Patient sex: M
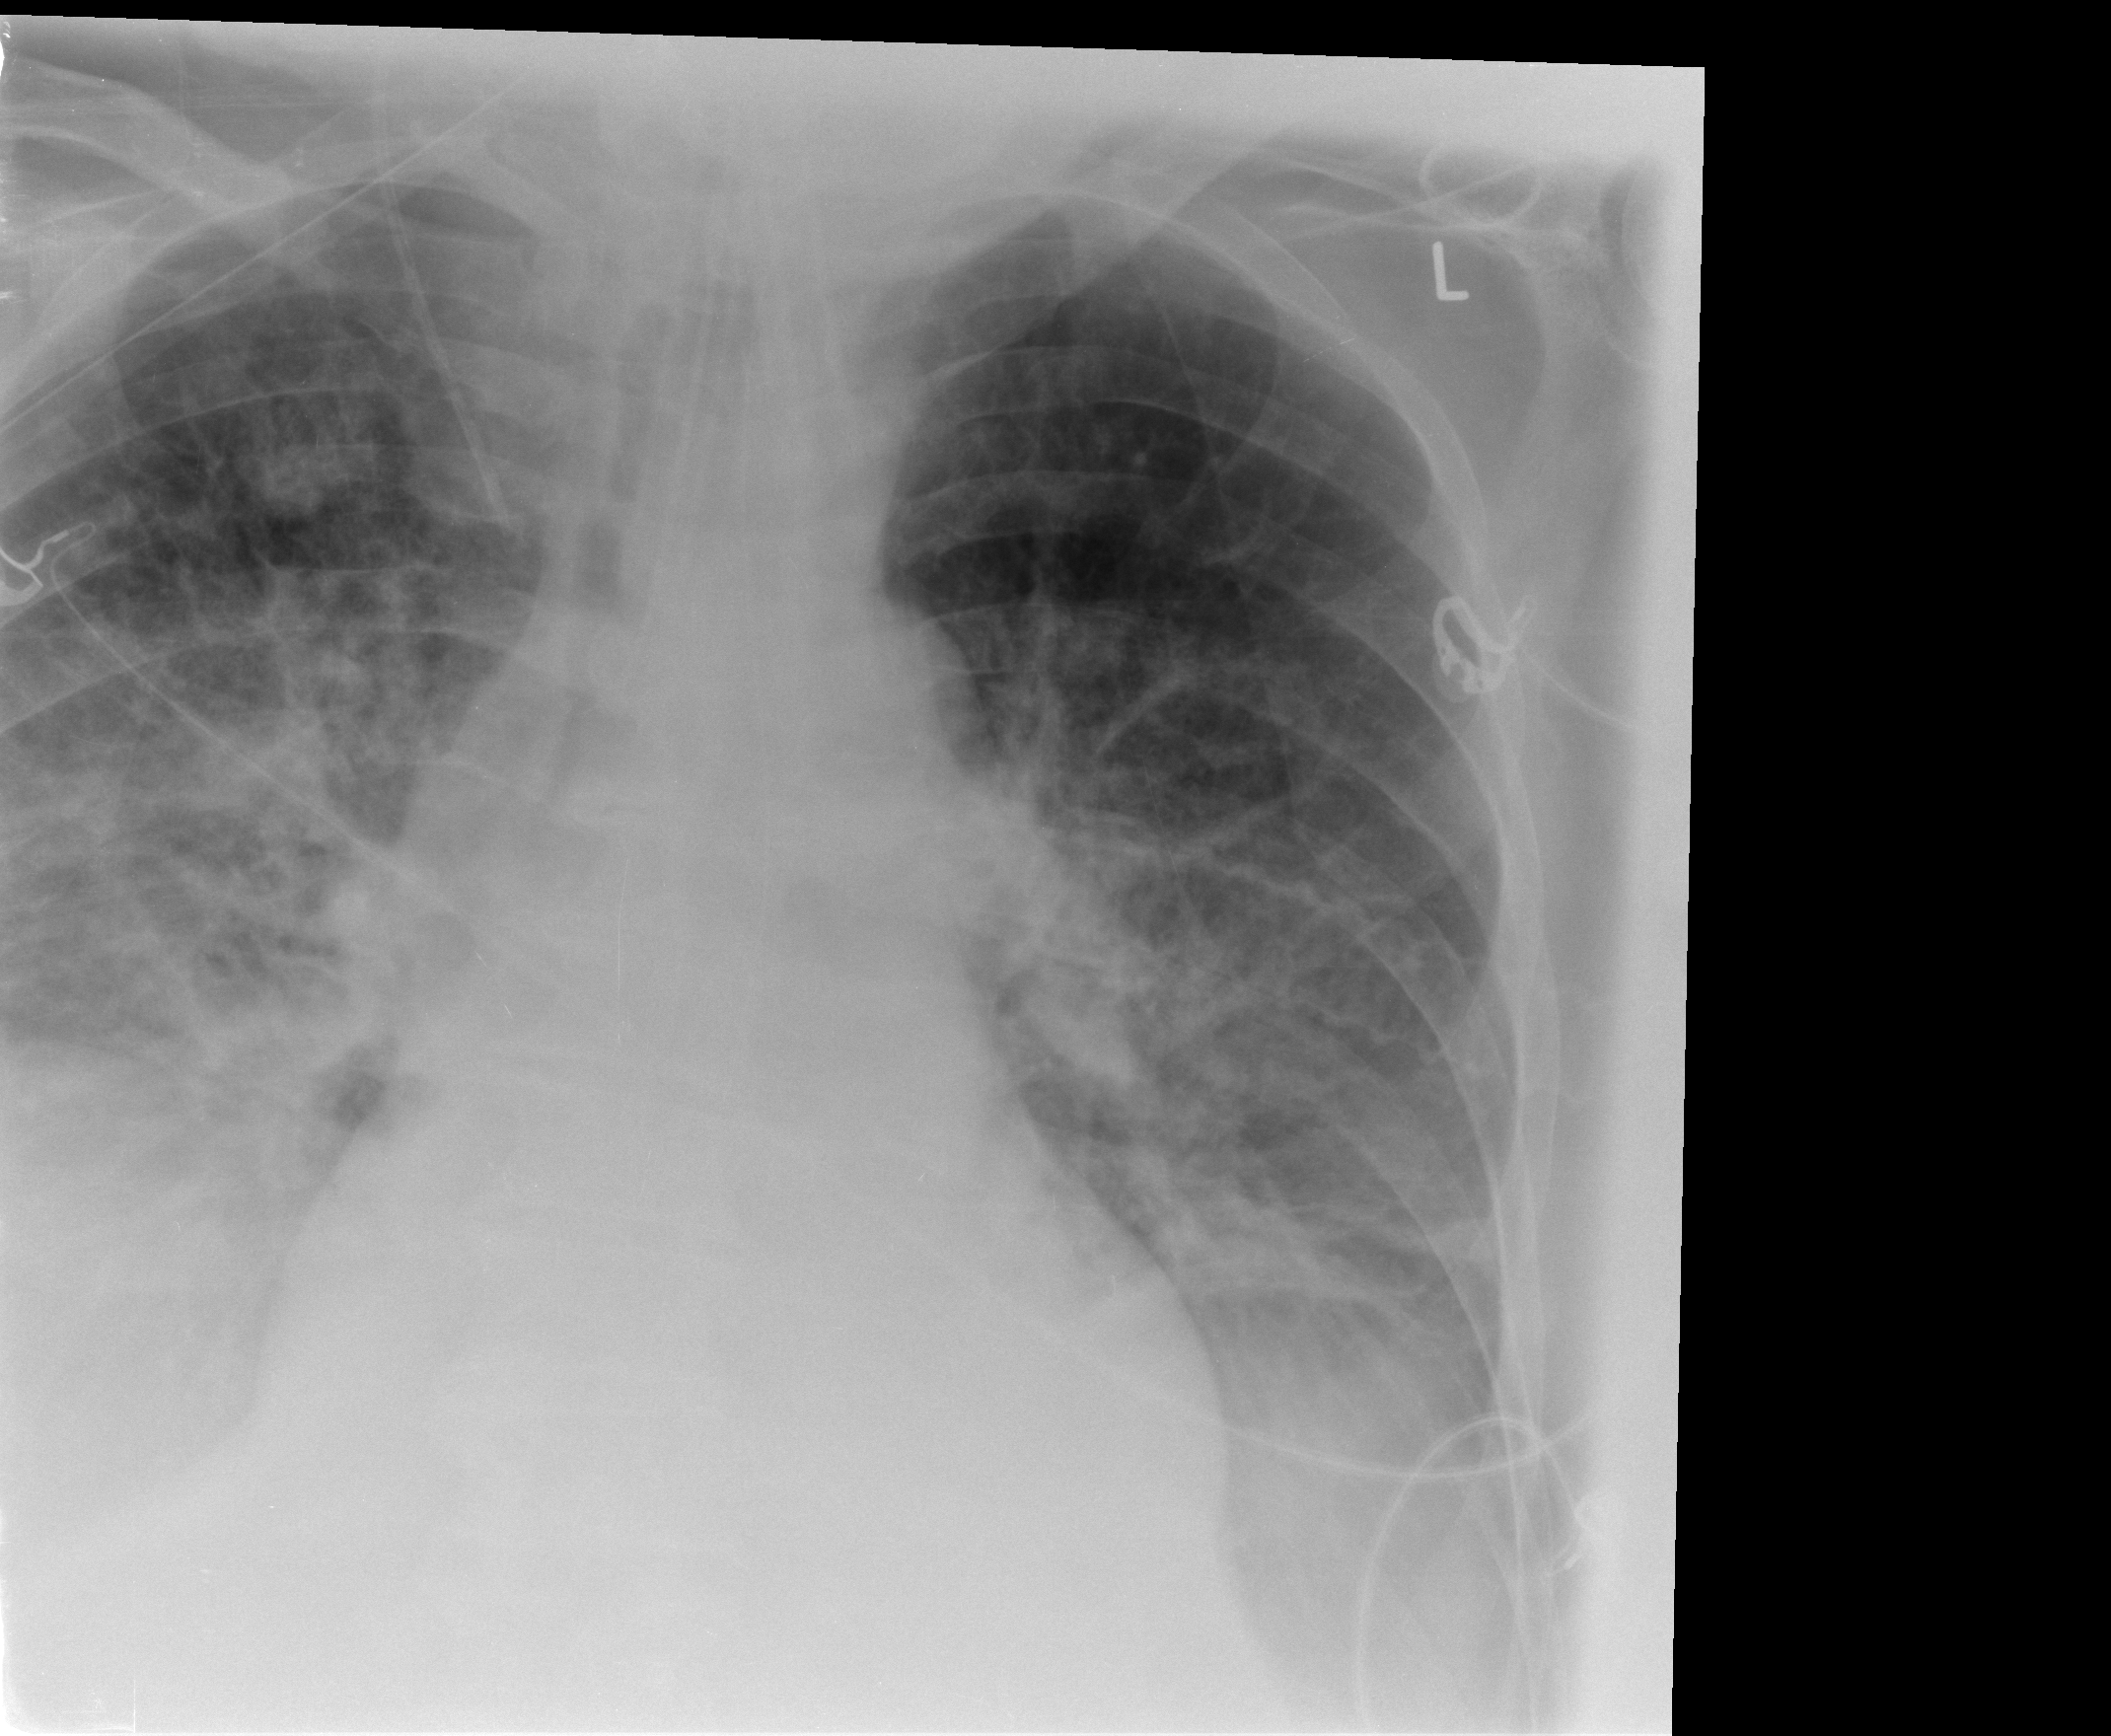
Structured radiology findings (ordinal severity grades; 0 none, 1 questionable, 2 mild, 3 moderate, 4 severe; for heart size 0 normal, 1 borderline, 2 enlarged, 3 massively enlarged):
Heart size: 1
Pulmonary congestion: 1
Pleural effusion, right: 3
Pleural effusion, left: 2
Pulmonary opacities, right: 3
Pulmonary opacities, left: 3
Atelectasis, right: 2
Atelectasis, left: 2